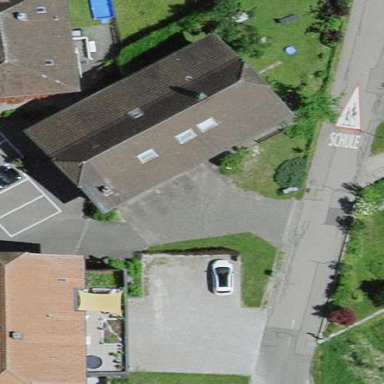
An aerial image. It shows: Residential building.